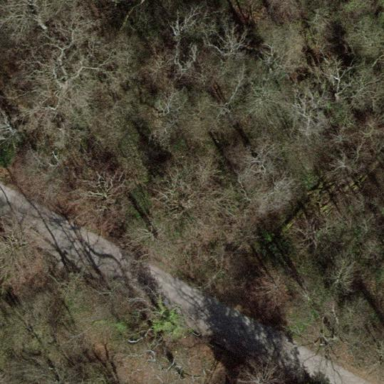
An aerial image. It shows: Broadleaved woodland area.